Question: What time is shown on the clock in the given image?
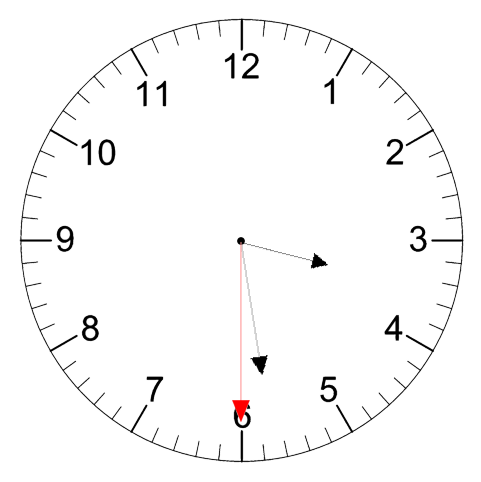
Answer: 03:28:30